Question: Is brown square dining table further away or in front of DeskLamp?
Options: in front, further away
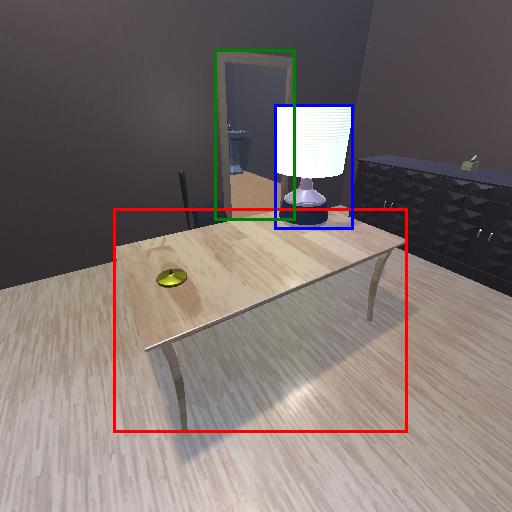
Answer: in front